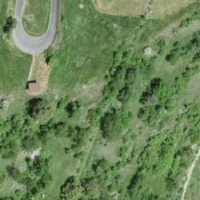
EUNIS habitat code: 24
Species observed at this site:
Lanius collurio